Aerial crown-view tile of a tropical tree (Barro Colorado Island, Panama), acquired 20250217:
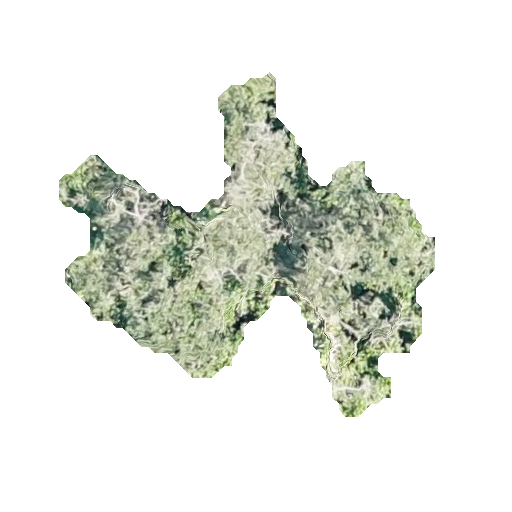
Species: Platypodium elegans
GBIF accepted scientific name: Platypodium elegans
Crown area: 93.081 m²